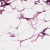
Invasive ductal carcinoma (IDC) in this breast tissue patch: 0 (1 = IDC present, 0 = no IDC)